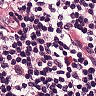
Metastatic tissue present: no